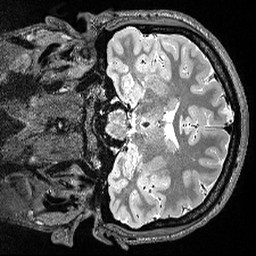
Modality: T2w
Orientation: coronal
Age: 23
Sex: male